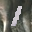
Label: 1